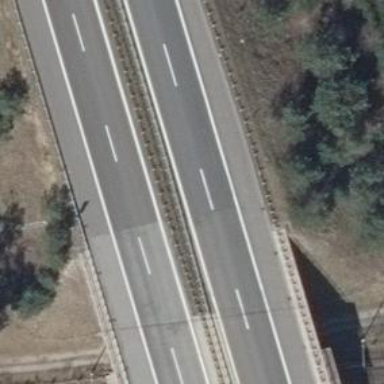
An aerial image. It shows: Motorway bridge with asphalt surface.